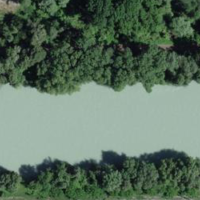
EUNIS habitat code: 15
Species observed at this site:
Lithospermum officinale